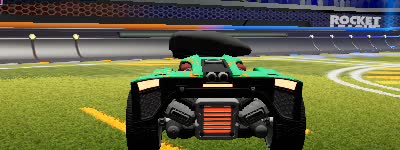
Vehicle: breakout